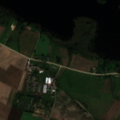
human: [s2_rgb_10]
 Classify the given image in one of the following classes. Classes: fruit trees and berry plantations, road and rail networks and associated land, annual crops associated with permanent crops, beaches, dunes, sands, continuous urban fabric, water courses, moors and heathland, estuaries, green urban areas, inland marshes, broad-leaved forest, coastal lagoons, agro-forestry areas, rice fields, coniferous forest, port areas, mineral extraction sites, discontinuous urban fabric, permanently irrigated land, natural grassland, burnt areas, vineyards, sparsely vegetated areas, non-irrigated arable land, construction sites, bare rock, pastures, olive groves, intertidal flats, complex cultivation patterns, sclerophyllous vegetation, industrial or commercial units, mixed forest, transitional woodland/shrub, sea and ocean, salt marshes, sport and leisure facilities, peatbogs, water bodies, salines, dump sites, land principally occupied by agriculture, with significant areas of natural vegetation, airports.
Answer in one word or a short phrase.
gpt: non-irrigated arable land, complex cultivation patterns, land principally occupied by agriculture, with significant areas of natural vegetation, water bodies